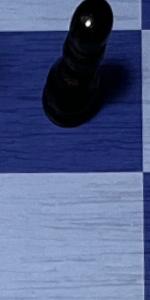
Label: Empty